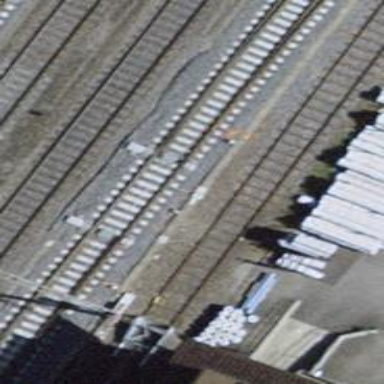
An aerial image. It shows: Railway switch.